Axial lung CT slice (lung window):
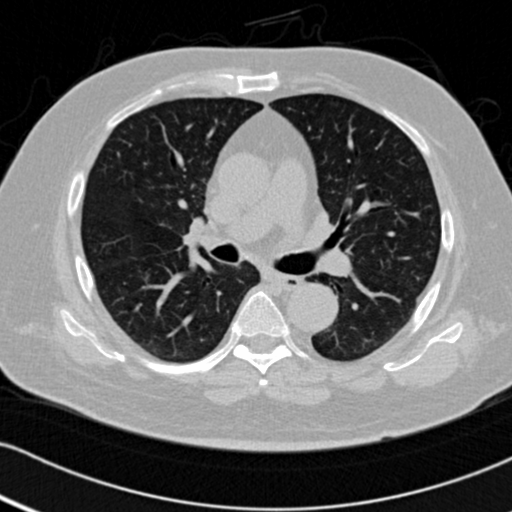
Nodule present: no